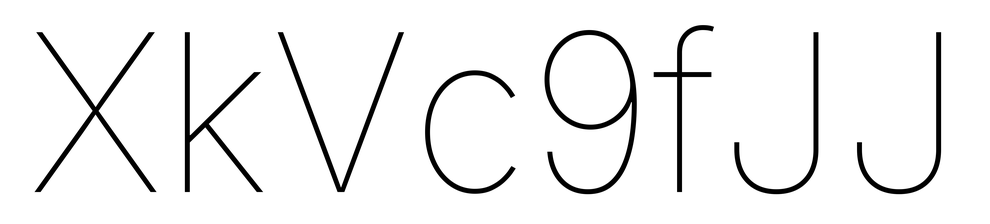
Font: Inter_Thin